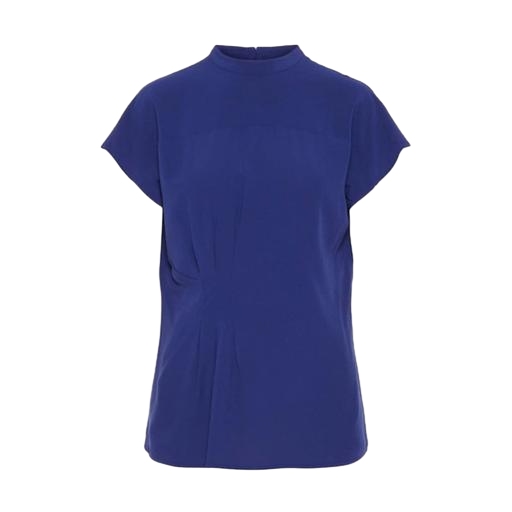
blue cap-sleeve blouse, blue short-sleeve blouse, blue cap-sleeve top, white background